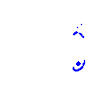
Particle: electron